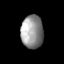
Tissue: prostate
Cell type: Fibroblasts
Senescence score: 0.7269
Nuclear area (px): 716
Mean DAPI intensity: 148.647